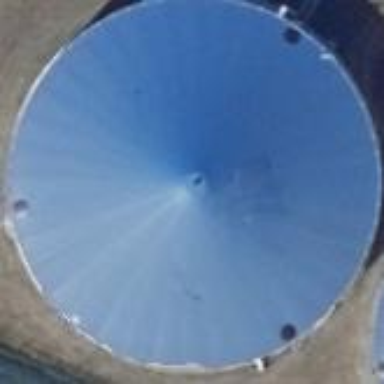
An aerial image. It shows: Storage tank that is man-made.